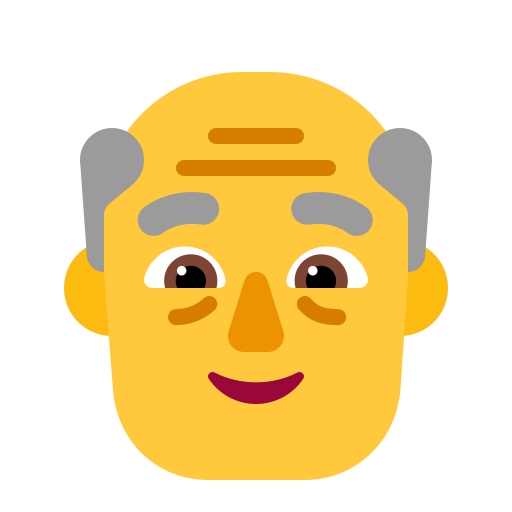
old man flat default